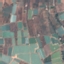
Land use / land cover: PermanentCrop